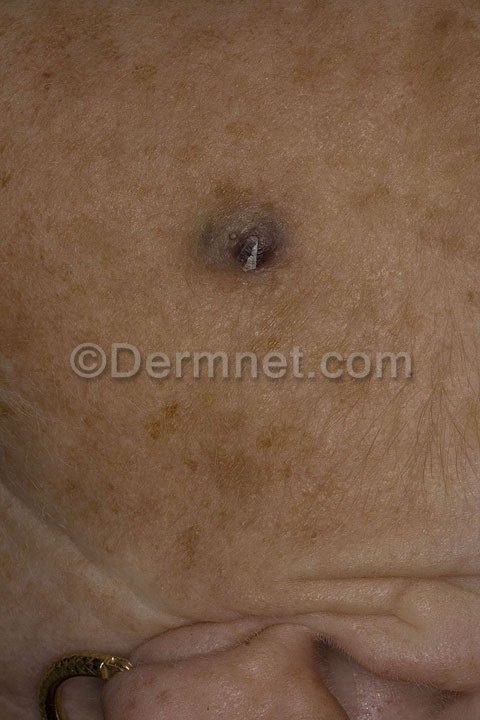
Disease: Seborrheic Keratoses and other Benign Tumors